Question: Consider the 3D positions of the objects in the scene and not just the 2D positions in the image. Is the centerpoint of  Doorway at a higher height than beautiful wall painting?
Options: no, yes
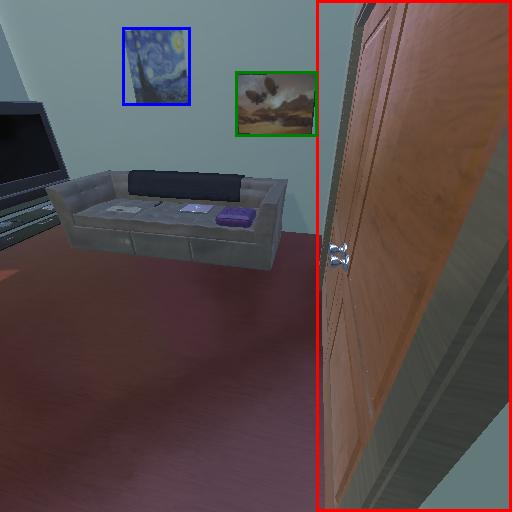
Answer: no